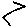
Label: zigzag